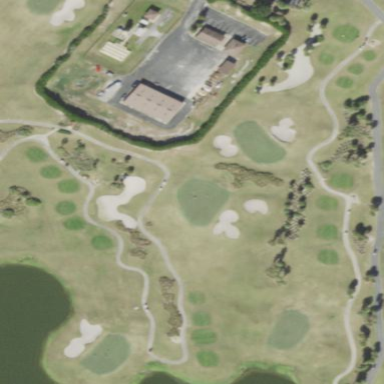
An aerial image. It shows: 9-hole golf course in the leisure land.